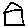
Label: house